Aerial crown-view tile of a tropical tree (Barro Colorado Island, Panama), acquired 20250317:
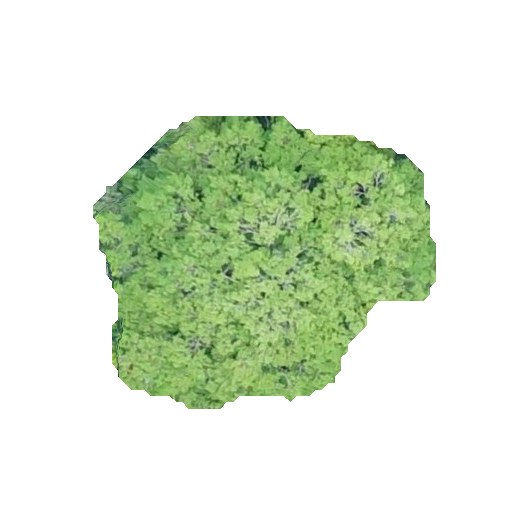
Species: Sapium glandulosum
GBIF accepted scientific name: Sapium glandulosum
Crown area: 110.907 m²